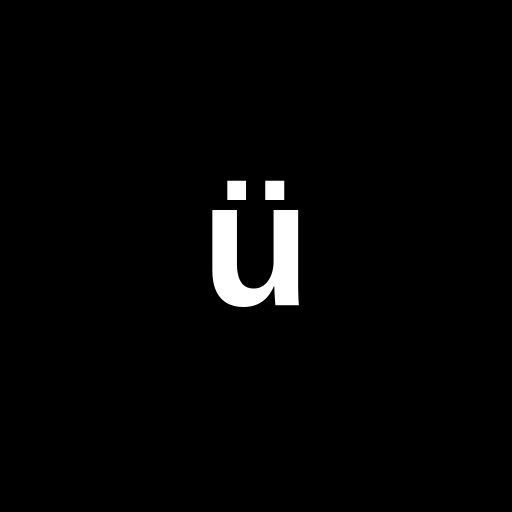
Character: ü
Unicode: U+00FC (LATIN SMALL LETTER U WITH DIAERESIS)